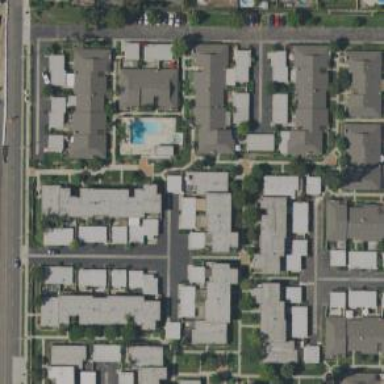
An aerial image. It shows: Residential area.